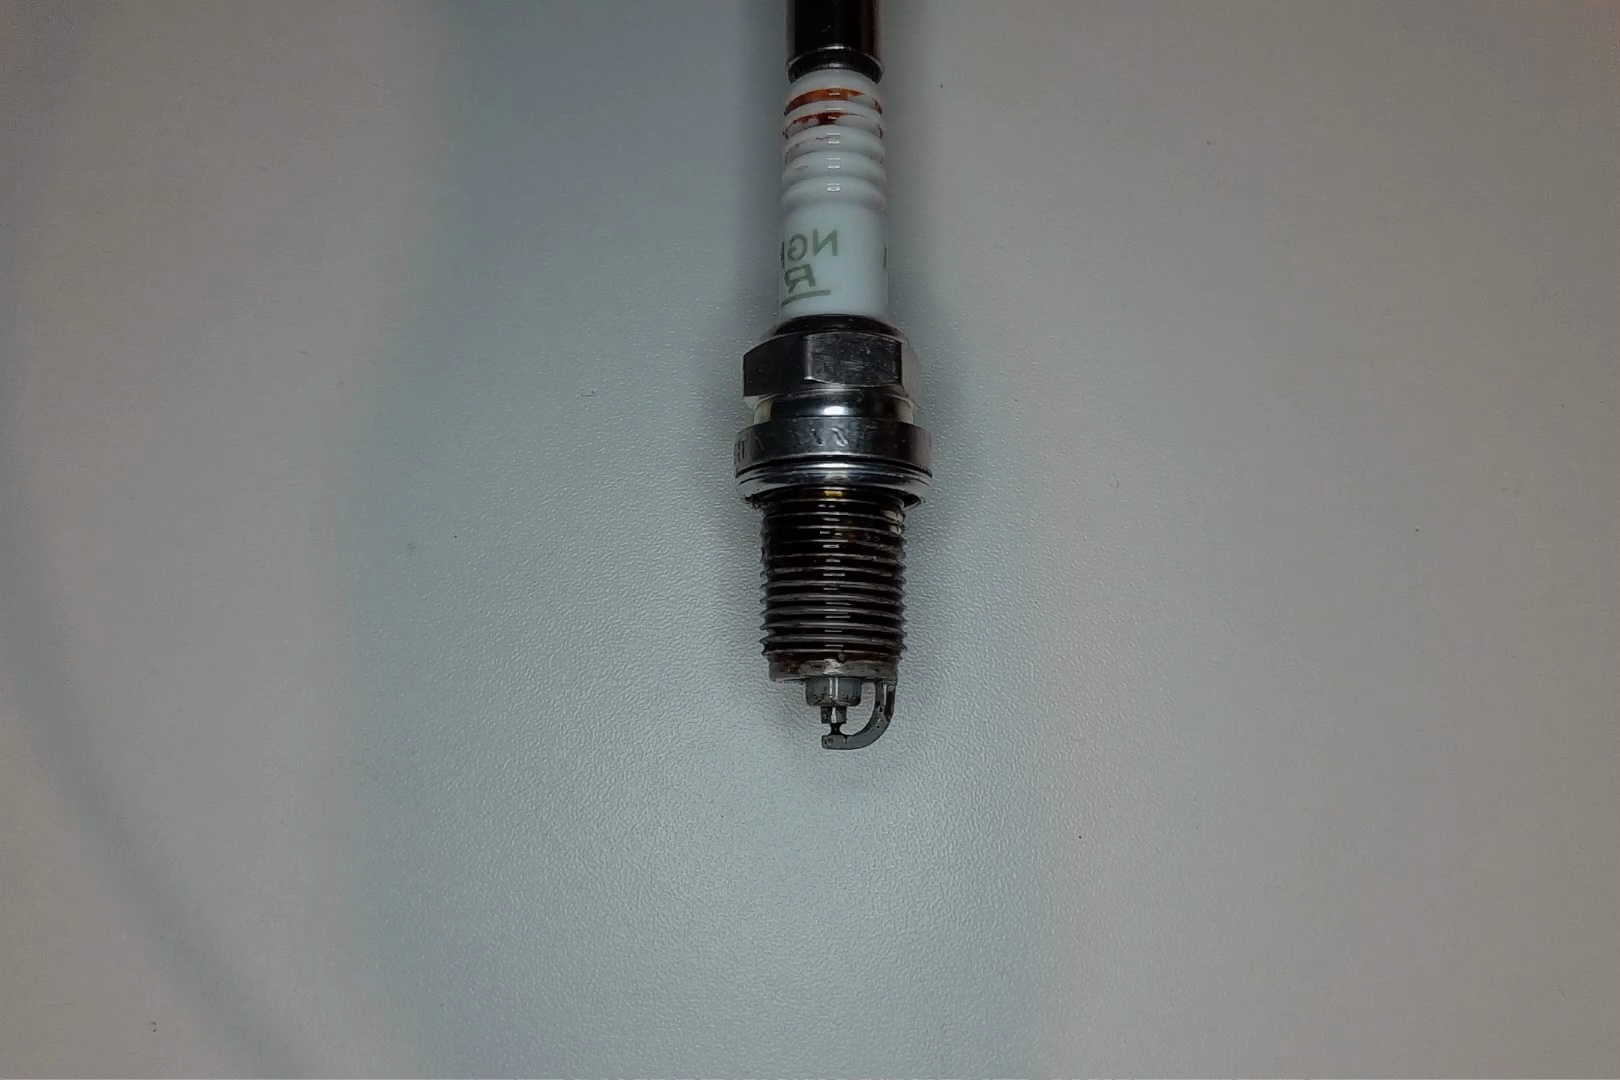
Label: anomaly